Interaction volume radius: 5 \u00c5
Interaction volume height: 40 \u00c5
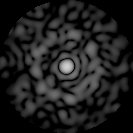
Disorder parameter: 0.8515